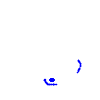
Particle: electron